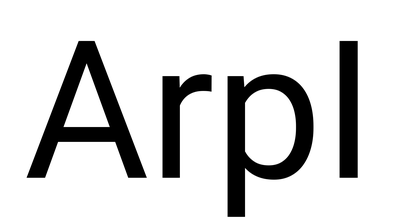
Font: Roboto_Regular